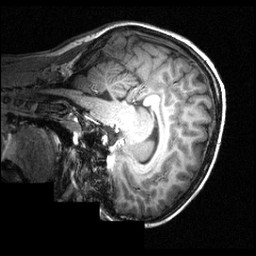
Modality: T1w
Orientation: sagittal
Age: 12
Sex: female
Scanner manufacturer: siemens
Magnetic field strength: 3.951 T
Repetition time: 1.5 s
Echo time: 0.00335 s